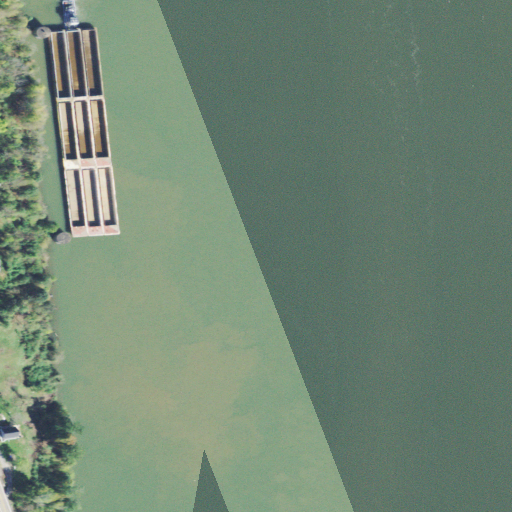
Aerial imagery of bar in Ohio named Sugar Camp Creek Bar containing open water, pasture, mixed forest, open development, low intensity development, and deciduous forest